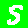
Digit: 5